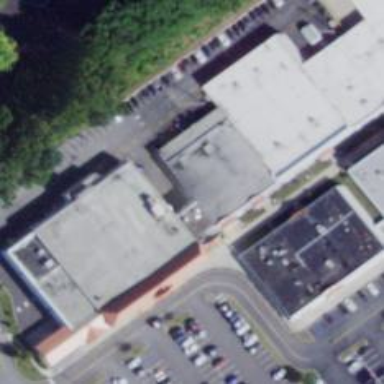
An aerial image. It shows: Fitness center located in leisure land.